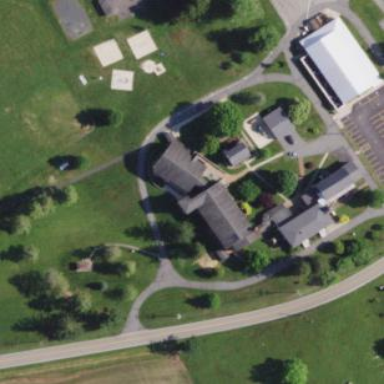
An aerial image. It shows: School building.